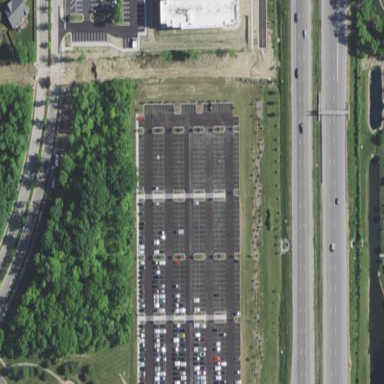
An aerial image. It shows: Parking area with surface.